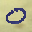
Label: 0